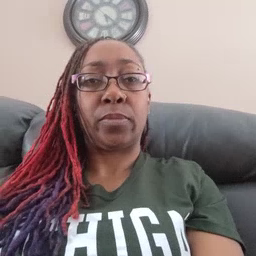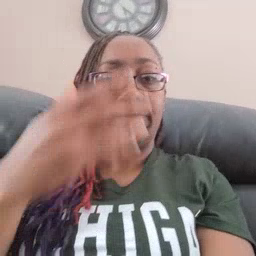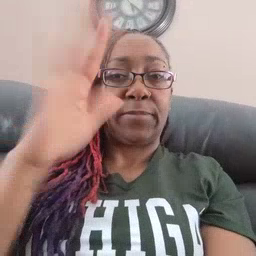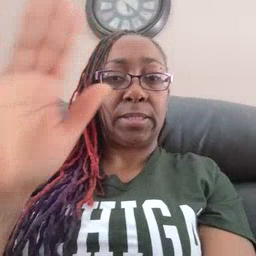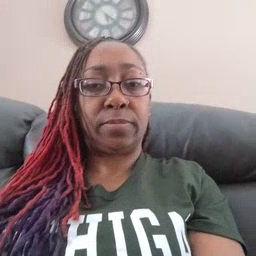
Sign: finish